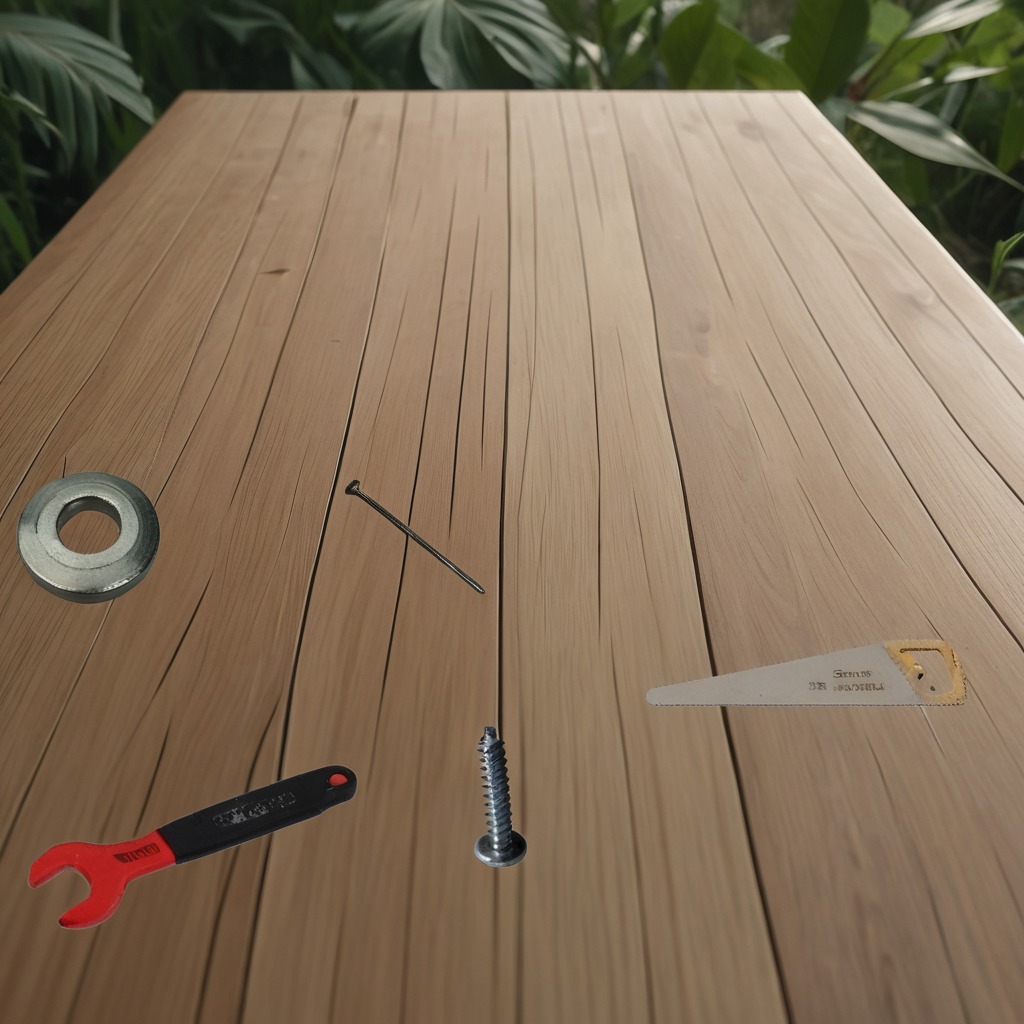
A flat metal washer, a metal machine screw, an iron nail, a handheld metal saw, and a wrench are lying on the wooden table inside a jungle field workshop tent.